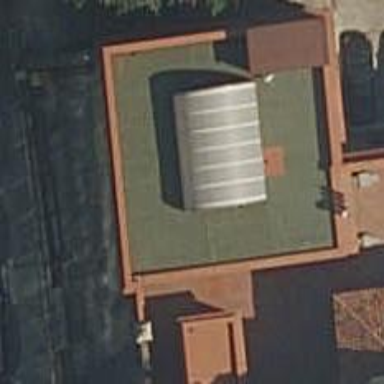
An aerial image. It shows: School.